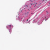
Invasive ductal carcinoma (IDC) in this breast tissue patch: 1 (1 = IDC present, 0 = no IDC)